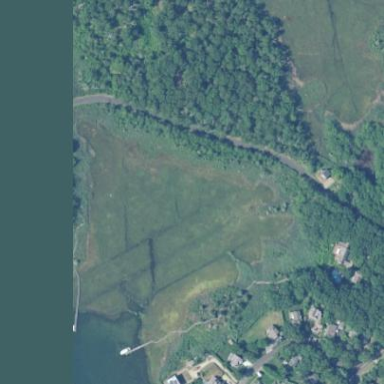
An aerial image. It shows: Beautiful wet meadow natural wetland.